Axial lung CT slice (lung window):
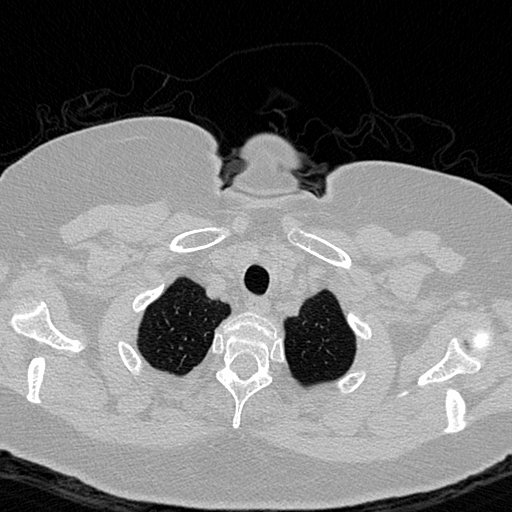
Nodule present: no